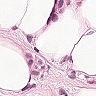
Metastatic tissue present: yes